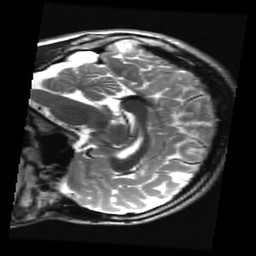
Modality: T2w
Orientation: sagittal
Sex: male
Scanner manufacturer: ge
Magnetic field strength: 3 T
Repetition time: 5 s
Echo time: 0.101 s